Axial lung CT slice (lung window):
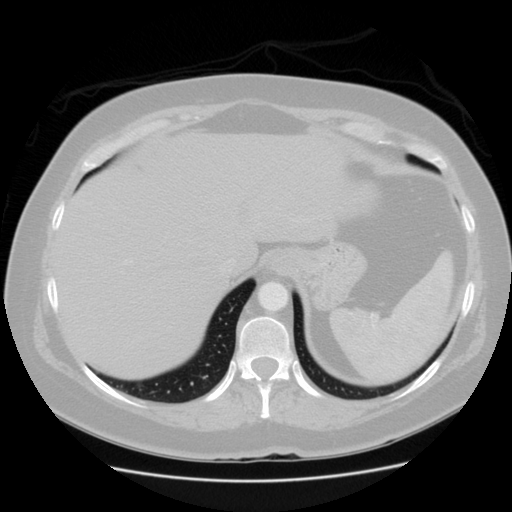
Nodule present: no